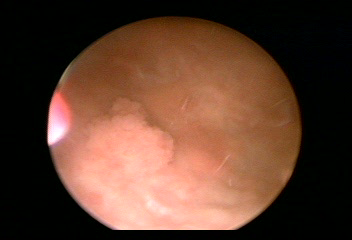
Modality: WLC
Class: Malignant
Subclass: HighGradePapillary
Lesion: L1
Stage: Ta
Morphology: Papillary
Bladder cancer association: Yes
Annotated structures: Tumor